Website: home-depot
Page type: account-dashboard
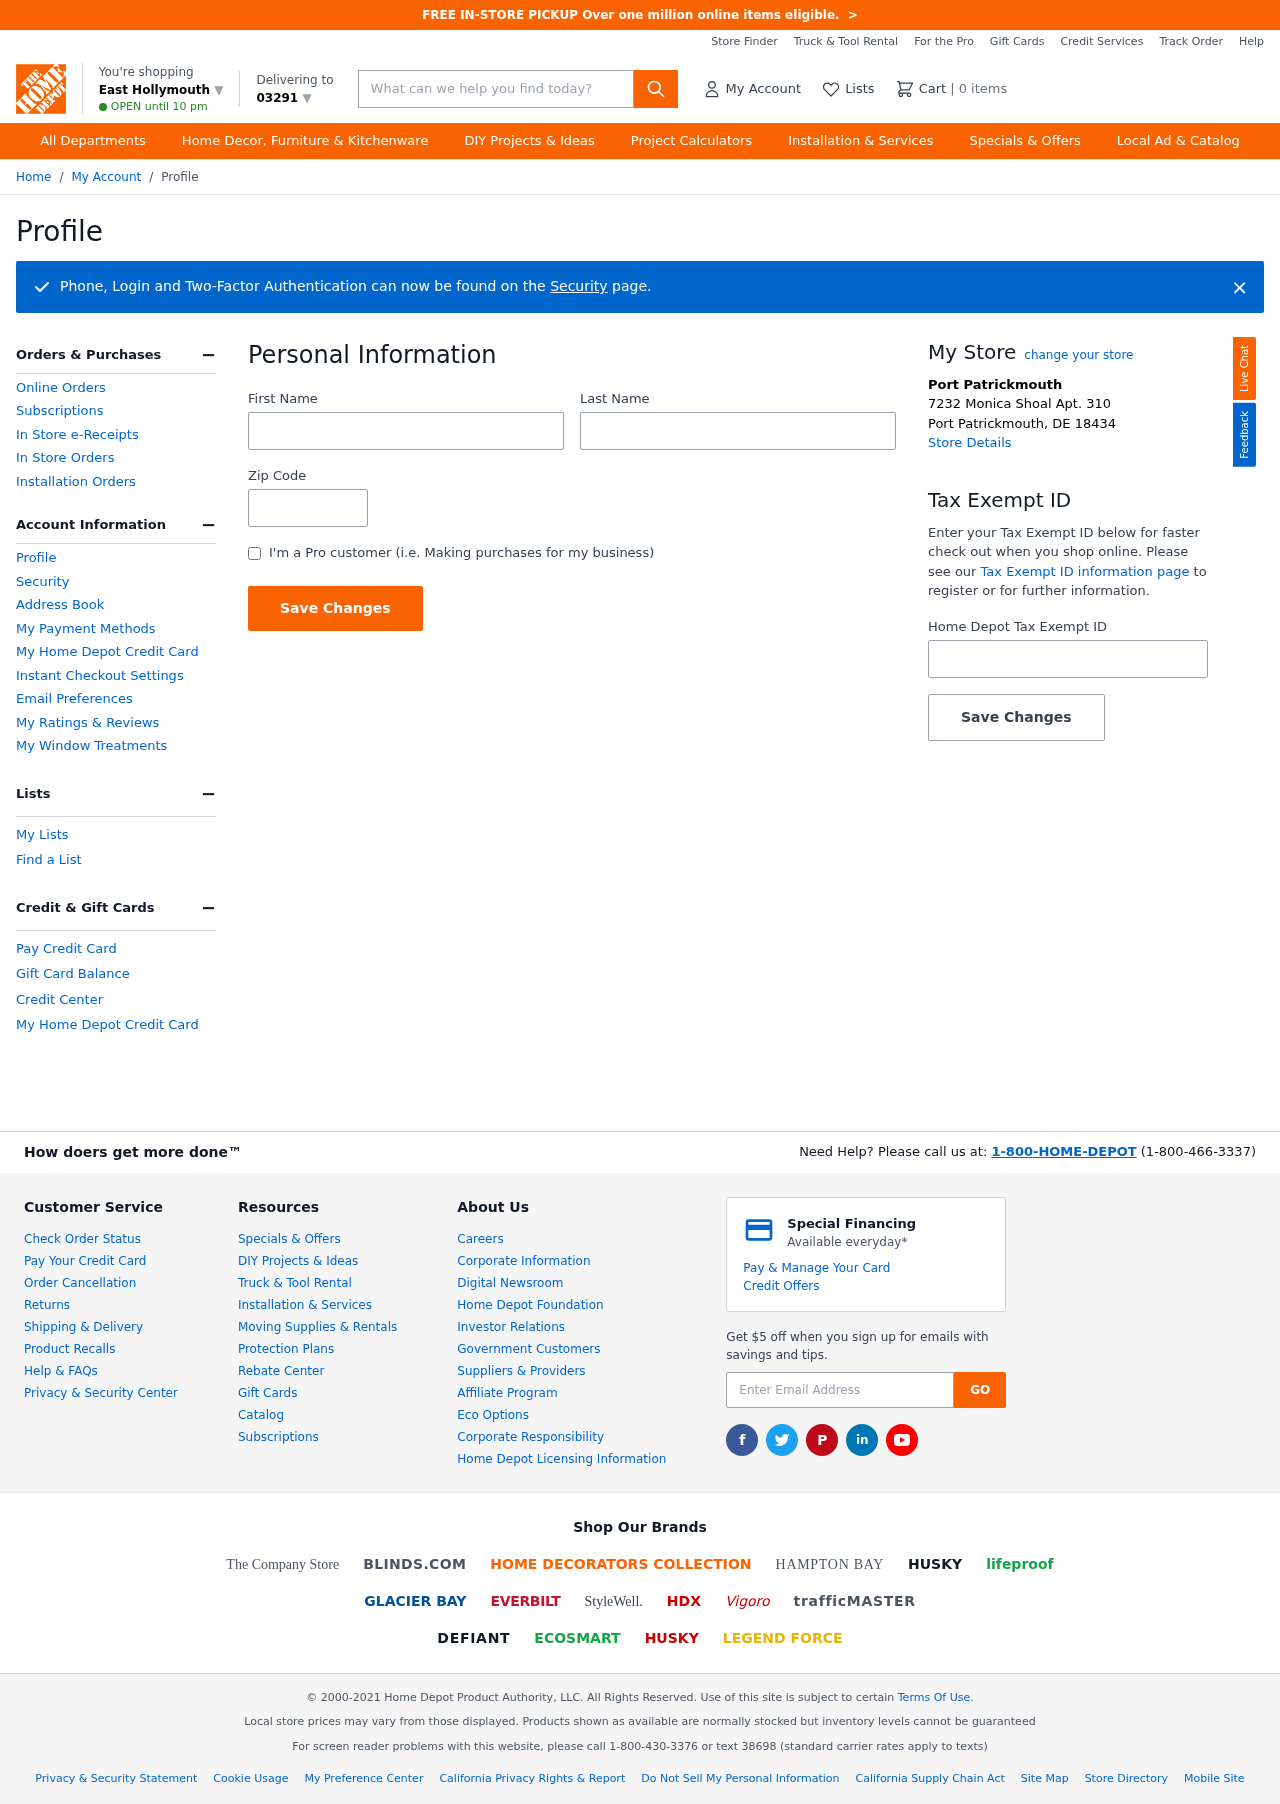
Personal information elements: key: PII_CITY
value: East Hollymouth ▼
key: PII_FIRSTNAME
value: Hannah
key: PII_LASTNAME
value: Jenkins
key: PII_LOCATION1_CITY
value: Port Patrickmouth
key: PII_LOCATION1_CITY_STATE_ZIP
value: Port Patrickmouth, DE 18434
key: PII_LOCATION1_STREET
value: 7232 Monica Shoal Apt. 310
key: PII_POSTCODE
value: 03291 ▼
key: PII_POSTCODE
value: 03291
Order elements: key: ORDER_NUM_ITEMS
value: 0
Search elements: key: HEADER_SEARCH
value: What can we help you find today?